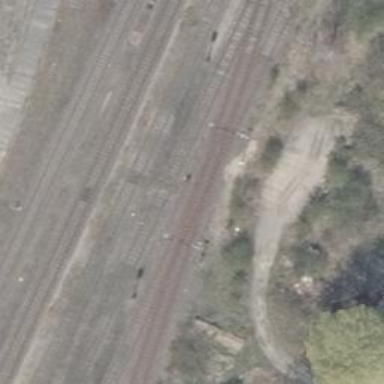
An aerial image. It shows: Railway switch.